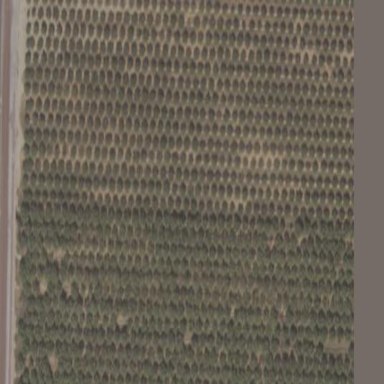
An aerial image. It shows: Almond orchard with rows of almond trees.